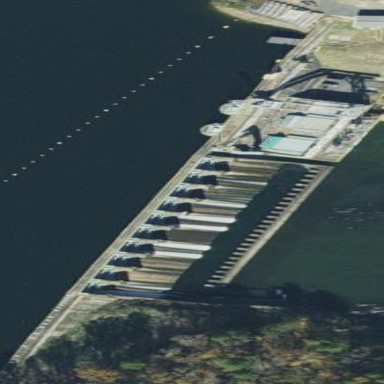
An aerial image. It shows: Dam along waterway.